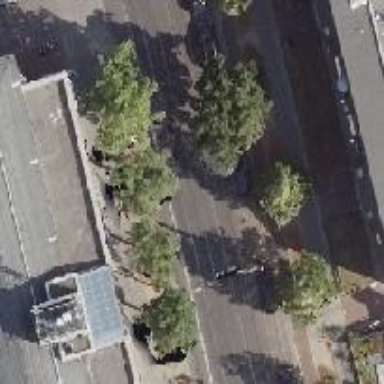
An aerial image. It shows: Bicycle parking located on the sidewalk.